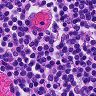
Metastatic tissue present: no